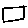
Label: square